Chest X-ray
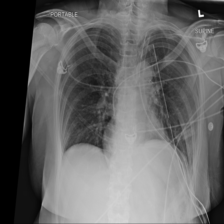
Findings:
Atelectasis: negative
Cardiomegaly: negative
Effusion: negative
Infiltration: negative
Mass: negative
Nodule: negative
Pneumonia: negative
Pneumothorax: positive
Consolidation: negative
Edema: negative
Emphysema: negative
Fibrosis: negative
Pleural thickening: negative
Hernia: negative